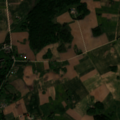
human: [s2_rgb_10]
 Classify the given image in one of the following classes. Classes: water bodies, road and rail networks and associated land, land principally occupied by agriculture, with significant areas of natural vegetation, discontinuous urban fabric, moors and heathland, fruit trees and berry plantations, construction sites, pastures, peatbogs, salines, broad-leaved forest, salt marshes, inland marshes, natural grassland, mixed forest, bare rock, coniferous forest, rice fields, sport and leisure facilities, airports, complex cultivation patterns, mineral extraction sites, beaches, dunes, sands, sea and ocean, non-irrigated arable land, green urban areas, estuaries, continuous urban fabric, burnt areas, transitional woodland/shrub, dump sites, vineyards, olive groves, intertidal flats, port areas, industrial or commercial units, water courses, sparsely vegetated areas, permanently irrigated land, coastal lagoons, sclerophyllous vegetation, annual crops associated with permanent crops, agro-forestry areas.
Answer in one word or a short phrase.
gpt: sport and leisure facilities, non-irrigated arable land, complex cultivation patterns, mixed forest